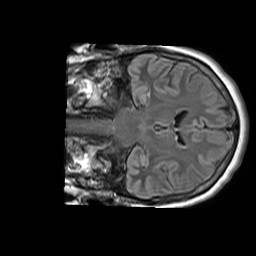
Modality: FLAIR
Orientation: coronal
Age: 52
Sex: male
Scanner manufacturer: philips
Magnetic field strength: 1.5 T
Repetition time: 11 s
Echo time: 0.14 s